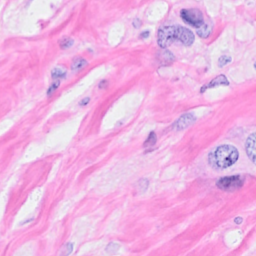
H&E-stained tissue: Breast